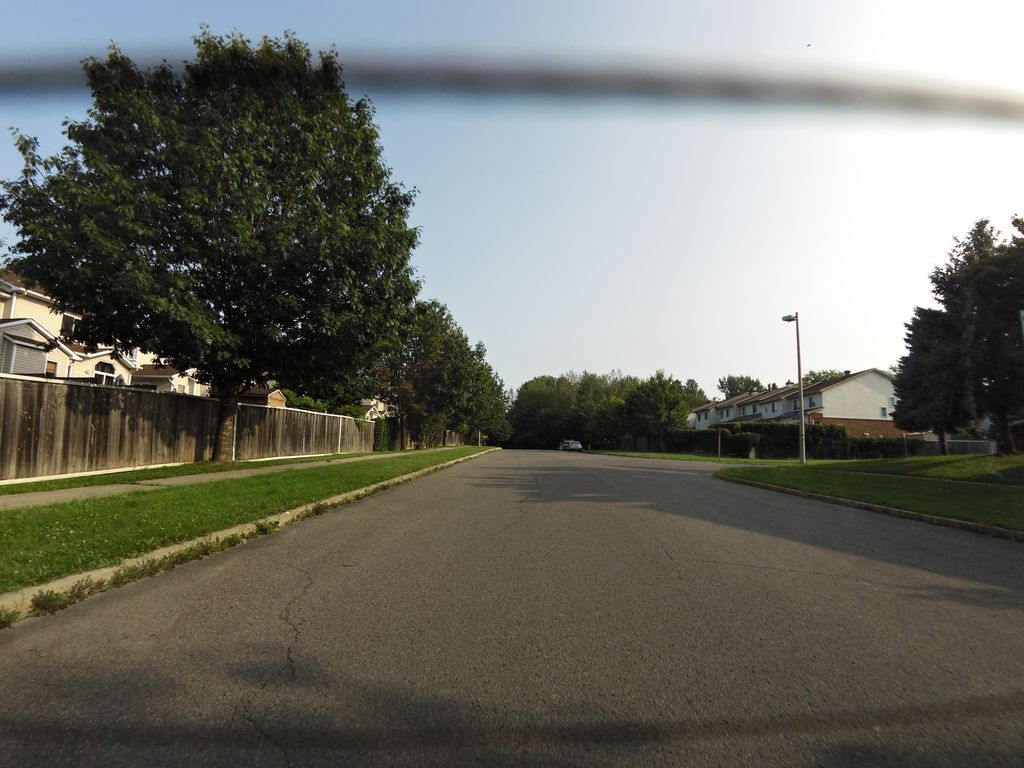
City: ottawa-gatineau